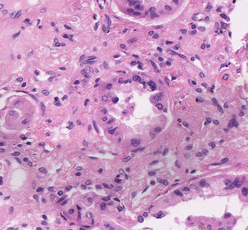
Tumor epithelial tissue: yes
Tumor-associated stroma tissue: yes
Normal tissue: no